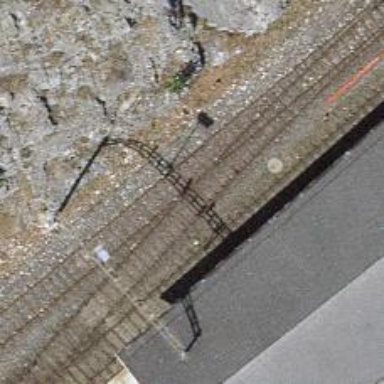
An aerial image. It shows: Rail yard with electrified rails and single track.